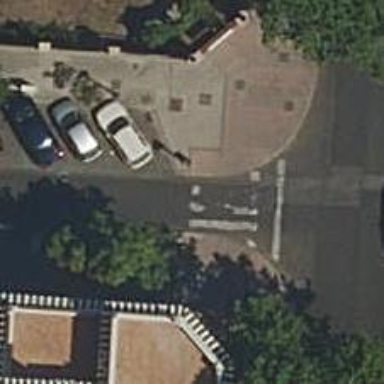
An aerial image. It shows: Road with traffic signals at the crossing.